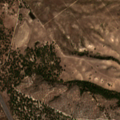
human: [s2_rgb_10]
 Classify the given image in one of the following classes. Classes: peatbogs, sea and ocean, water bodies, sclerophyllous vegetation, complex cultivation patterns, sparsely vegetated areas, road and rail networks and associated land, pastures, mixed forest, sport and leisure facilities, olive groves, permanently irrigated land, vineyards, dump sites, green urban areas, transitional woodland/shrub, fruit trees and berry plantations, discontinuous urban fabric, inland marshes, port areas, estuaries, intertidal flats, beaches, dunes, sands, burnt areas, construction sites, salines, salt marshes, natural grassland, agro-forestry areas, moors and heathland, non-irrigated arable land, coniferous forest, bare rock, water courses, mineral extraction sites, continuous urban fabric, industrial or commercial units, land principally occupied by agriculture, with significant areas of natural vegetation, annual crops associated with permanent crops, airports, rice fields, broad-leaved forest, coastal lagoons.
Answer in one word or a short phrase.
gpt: non-irrigated arable land, coniferous forest, mixed forest, transitional woodland/shrub